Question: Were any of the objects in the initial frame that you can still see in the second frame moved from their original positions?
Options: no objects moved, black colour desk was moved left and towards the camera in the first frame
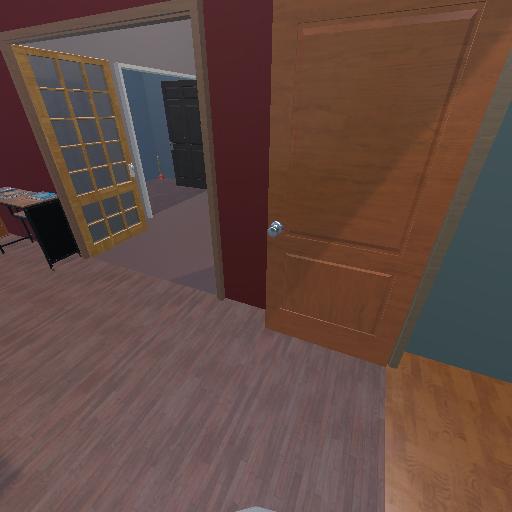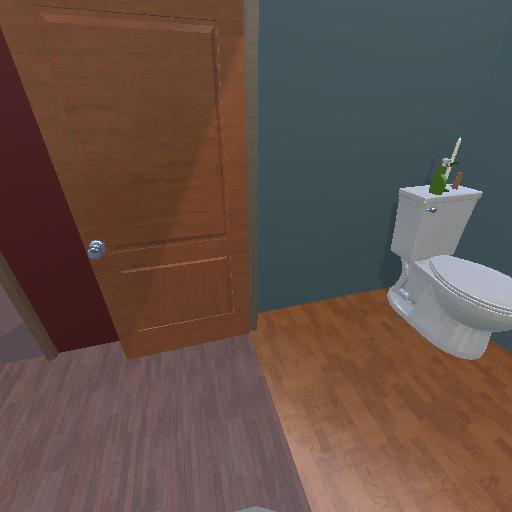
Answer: no objects moved